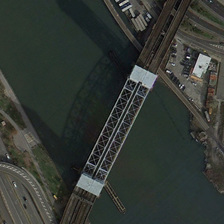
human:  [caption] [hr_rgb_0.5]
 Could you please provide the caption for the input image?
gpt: a bridge connects the two sides of the river .

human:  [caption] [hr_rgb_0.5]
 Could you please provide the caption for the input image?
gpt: a bridge is over a river with several roads in two sides of it .

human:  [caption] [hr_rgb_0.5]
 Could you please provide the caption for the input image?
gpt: one side of the bridge is the city, the other side is a green area .

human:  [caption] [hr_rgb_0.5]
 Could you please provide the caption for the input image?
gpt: a bridge is over a river with several roads in two sides of it .

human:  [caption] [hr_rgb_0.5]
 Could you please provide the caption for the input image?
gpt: a bridge connects the two sides of the river .